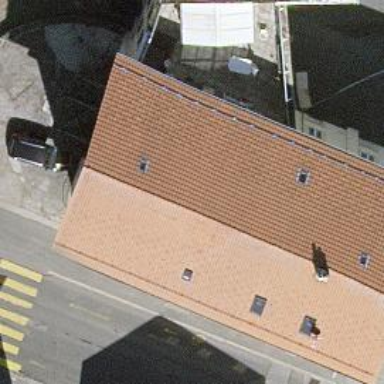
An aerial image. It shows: Office building with gabled roof.